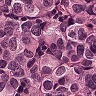
Metastatic tissue present: yes